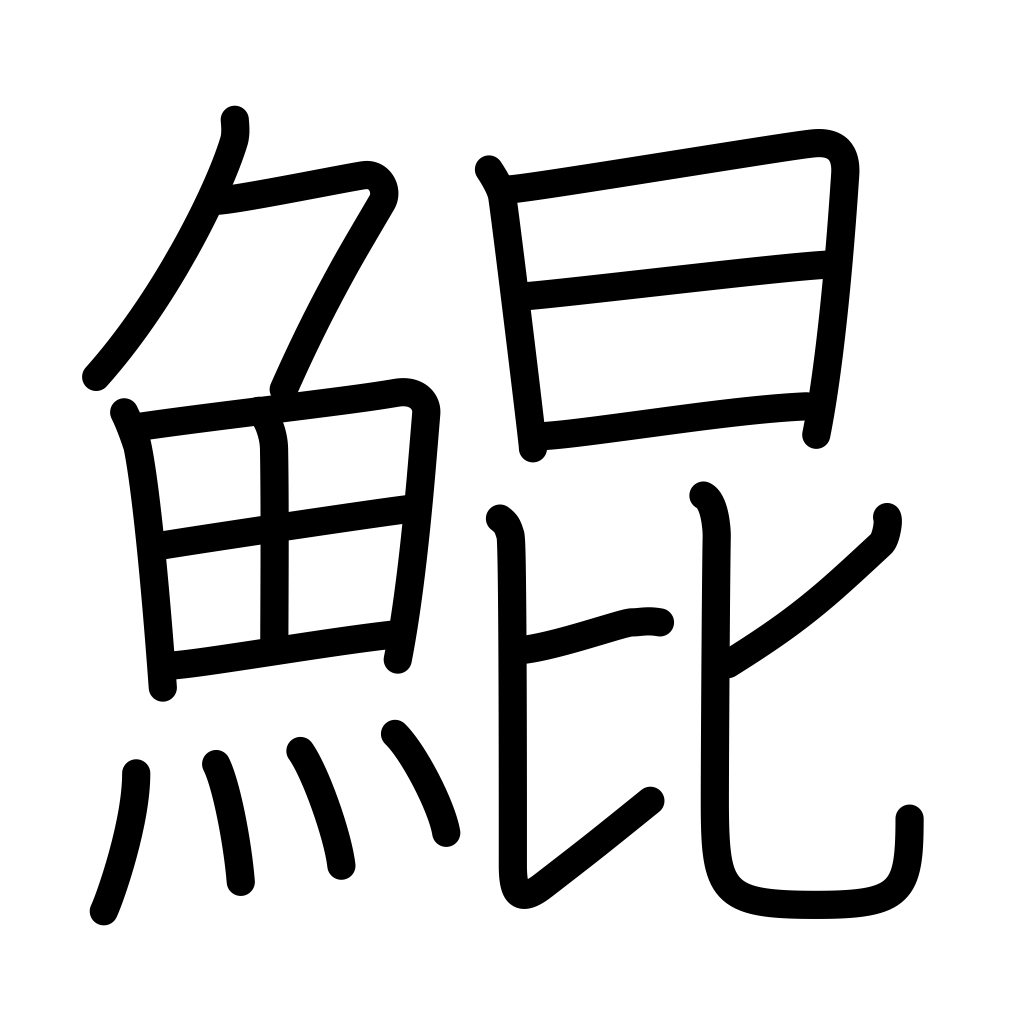
Meaning: large mythical fish, roe